Question: I have a making a menu on a webpage and can't seem to get the elements to line up correctly. I have two buttons and two drop down menus, image attached below.

What sort of CSS styling can I do that will make the drop-down menus align horizontally with the 'Go' buttons? I tried adjusting the bottom and top margins of both elements but that doesn't seem to be what I am looking for.
Here is the current CSS for both elements:
'''
select.small { //<- drop downs
width: 120px;
margin-bottom: 0px;
}
button.small{ //<- buttons
margin-bottom: 0px;
}
'''
Any input would be appreciated as I am fairly new at this.
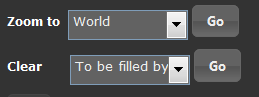
Answer: Set the 'position' of the buttons to 'relative' and add:
'''
top: 5px;
'''
or whatever is needed.